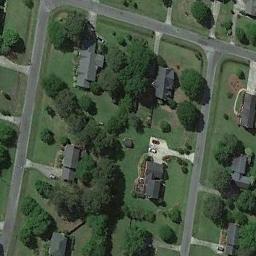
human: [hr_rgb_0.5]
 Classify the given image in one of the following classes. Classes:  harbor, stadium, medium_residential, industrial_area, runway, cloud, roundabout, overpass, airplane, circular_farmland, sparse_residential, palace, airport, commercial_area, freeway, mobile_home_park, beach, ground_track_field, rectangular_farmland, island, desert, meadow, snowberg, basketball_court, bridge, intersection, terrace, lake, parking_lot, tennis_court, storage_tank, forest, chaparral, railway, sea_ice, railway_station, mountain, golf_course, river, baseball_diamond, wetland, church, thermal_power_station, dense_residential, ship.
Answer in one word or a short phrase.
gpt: medium_residential